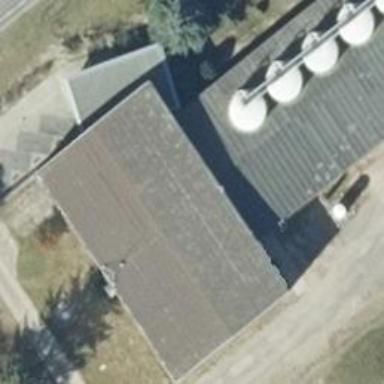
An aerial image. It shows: Water works facility.